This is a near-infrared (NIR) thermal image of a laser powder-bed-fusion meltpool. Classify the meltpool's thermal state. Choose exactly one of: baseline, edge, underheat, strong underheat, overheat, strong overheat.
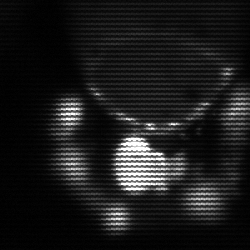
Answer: edge